Current action and preconditions to check: trajectory_clear

Your task: For each precondition in the list above, predict whether it will hold at this action.

Consider the current scene as observed from the mobile robot's camera, and analyze the predicted future states of all dynamic agents (e.g., people, animals, vehicles, or any moving entities) within the NEXT SECOND.

IMPORTANT: Only answer "very likely" if you are absolutely certain—based on strong, clear evidence—that a dynamic agent will violate the precondition in the predicted future state. Do NOT answer "very likely" for unlikely, ambiguous, or low-probability risks.

Ask yourself for each precondition: Is there a high probability, with clear and convincing evidence, that the predicted future states of any dynamic agent will interfere with the predicted future state of the currently executing action within the NEXT SECOND, causing that precondition to fail?

Assess the risk level based on these predictions. Use "likely" or "very likely" if motions create a clear risk of interference.

Use "neutral" or "improbable" if agents are nearby but their predicted paths are clearly diverging or non-conflicting.

Failure Risk Categories: "very improbable", "improbable", "neutral", "likely", "very likely"

Answer Format: Output ONLY the probability_of_failure value from these categories: "very improbable", "improbable", "neutral", "likely", "very likely"

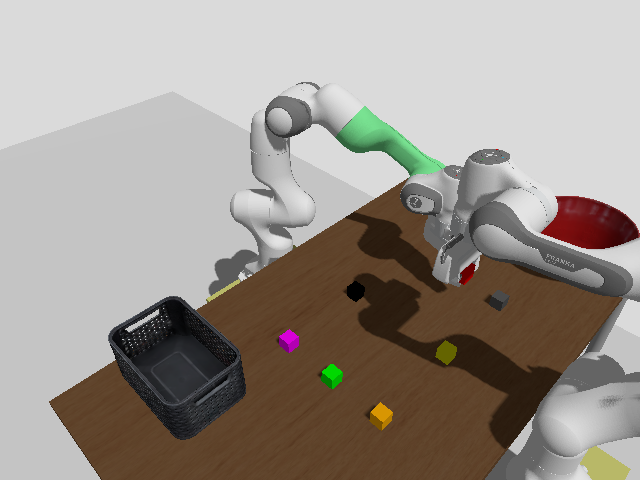

Answer: improbable